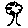
Label: tree